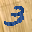
Label: 3